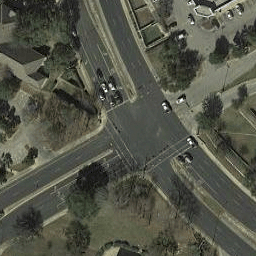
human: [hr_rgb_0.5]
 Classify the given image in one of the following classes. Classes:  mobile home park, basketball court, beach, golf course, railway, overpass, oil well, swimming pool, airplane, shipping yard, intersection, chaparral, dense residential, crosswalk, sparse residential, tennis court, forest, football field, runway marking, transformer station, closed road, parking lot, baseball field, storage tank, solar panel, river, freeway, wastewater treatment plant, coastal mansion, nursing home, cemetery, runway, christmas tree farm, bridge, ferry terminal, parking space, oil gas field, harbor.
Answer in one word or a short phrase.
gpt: intersection